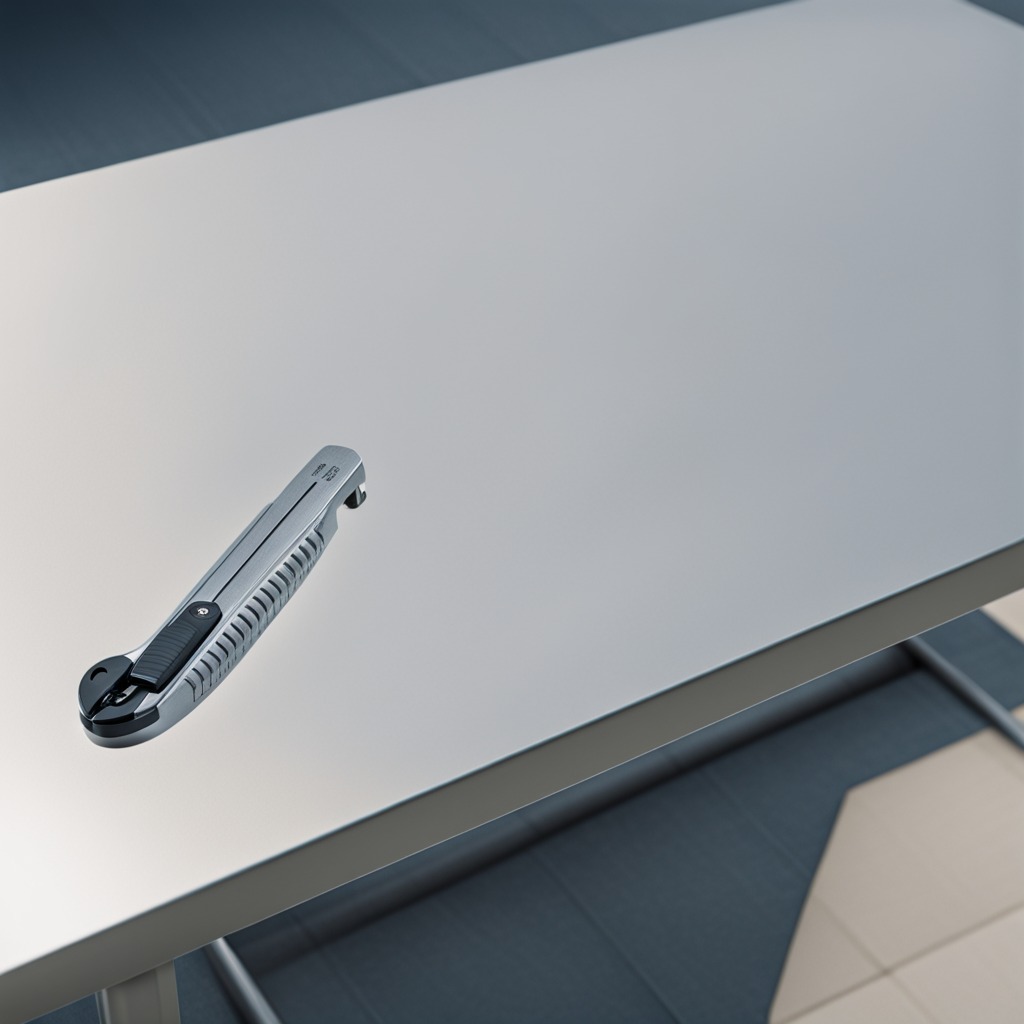
A utility knife is lying on the table.